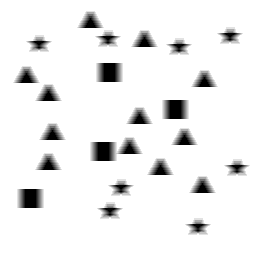
Squares: 4
Triangles: 12
Stars: 8
Total shapes: 24